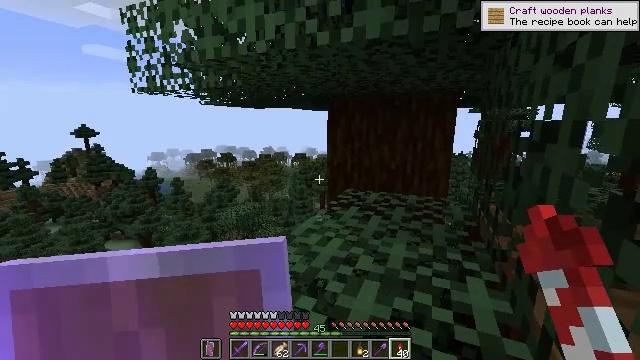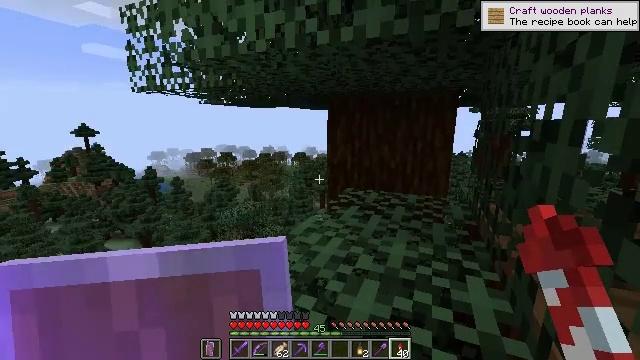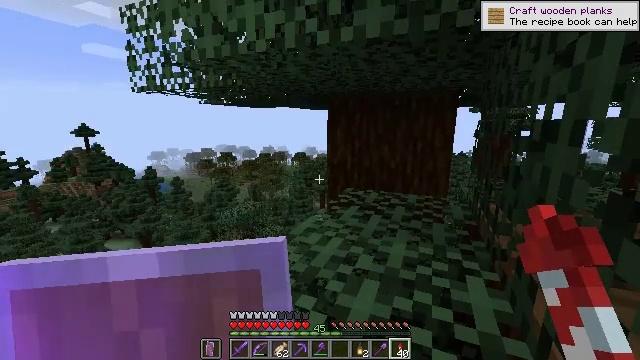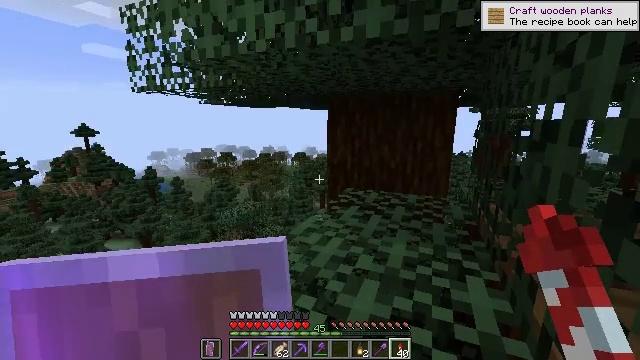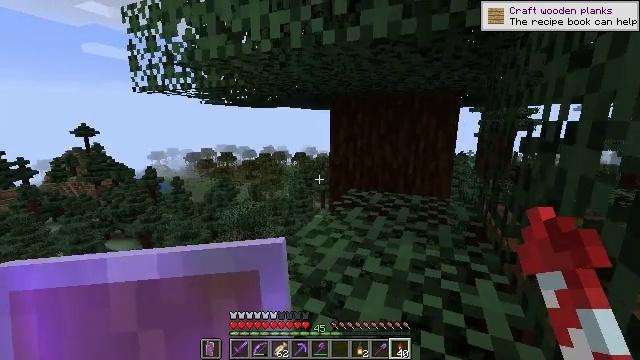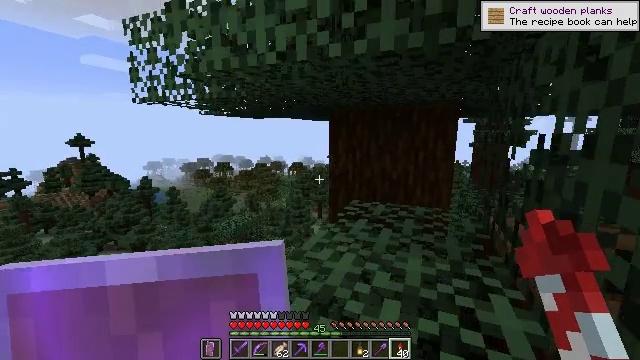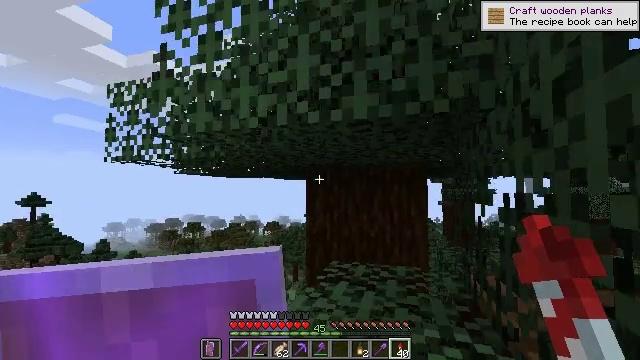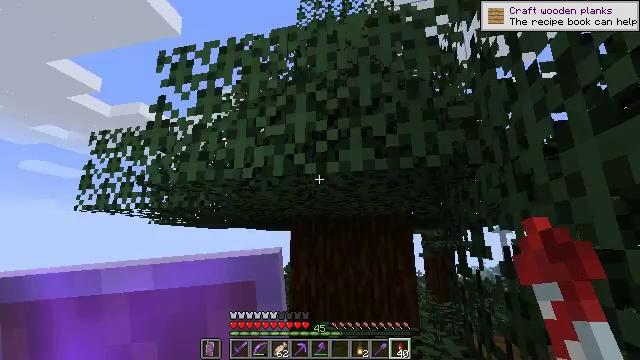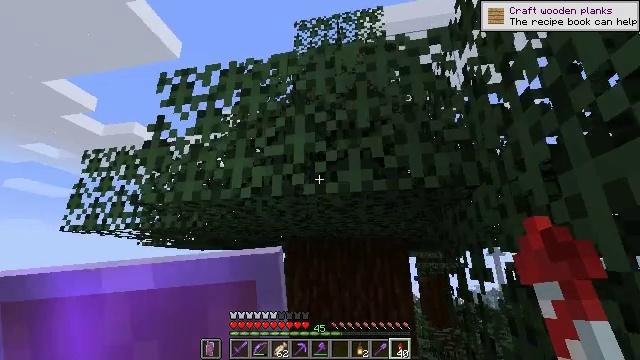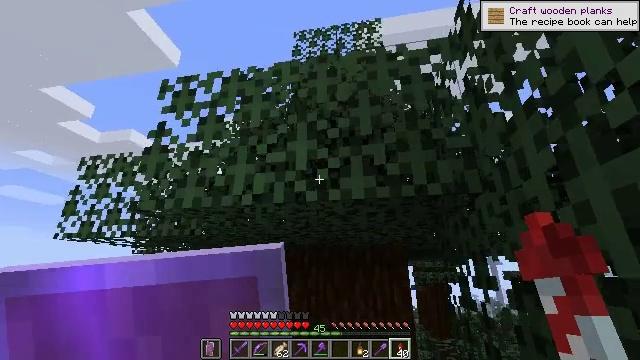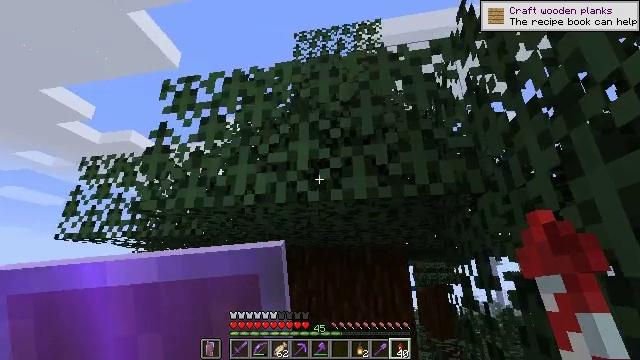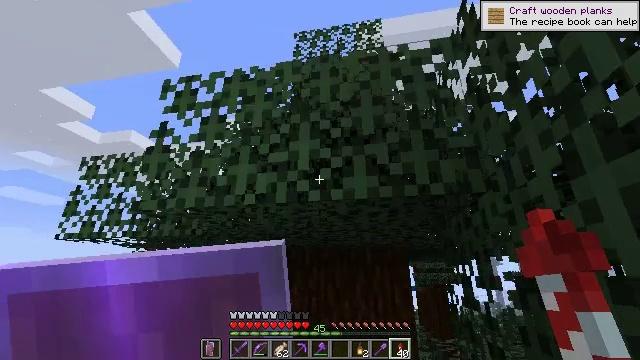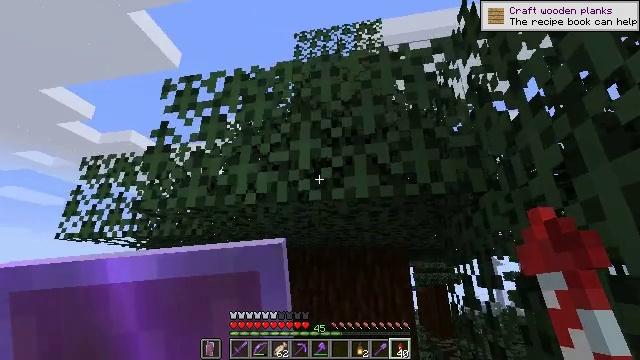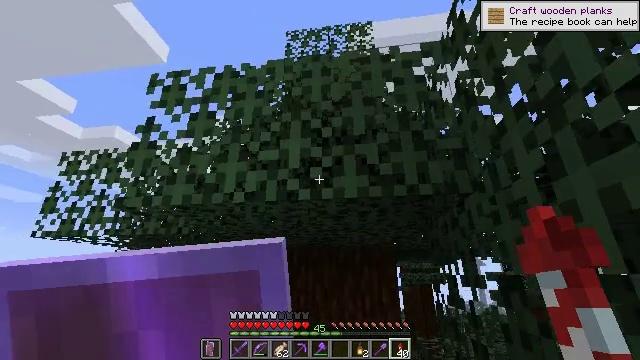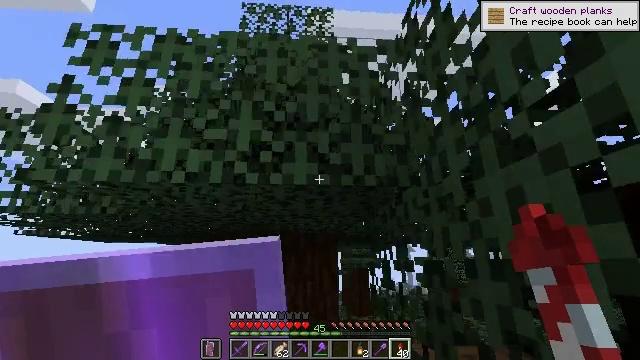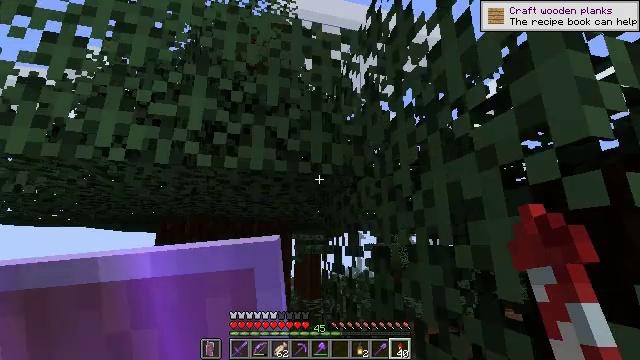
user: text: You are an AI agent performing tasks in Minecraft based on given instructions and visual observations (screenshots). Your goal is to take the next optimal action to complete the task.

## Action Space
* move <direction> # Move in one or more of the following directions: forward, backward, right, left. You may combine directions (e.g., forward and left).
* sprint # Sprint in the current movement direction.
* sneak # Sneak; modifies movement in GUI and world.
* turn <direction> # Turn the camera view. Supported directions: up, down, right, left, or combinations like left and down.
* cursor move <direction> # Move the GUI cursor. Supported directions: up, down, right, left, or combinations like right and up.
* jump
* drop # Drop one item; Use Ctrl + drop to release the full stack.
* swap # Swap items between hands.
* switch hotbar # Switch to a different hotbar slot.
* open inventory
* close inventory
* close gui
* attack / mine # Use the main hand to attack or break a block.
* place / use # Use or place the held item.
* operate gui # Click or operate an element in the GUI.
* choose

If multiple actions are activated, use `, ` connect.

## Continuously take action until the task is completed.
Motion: motion action
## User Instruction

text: Break the spruce leaves to clear the area.
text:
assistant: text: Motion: no_op
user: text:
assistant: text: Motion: no_op
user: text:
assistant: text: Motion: no_op
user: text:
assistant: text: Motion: move forward
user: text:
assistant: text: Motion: move forward, turn up
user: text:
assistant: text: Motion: move forward, turn right and up
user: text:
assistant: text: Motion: move forward, turn right and up
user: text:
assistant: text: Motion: turn right and up
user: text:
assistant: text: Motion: turn up
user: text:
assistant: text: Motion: no_op
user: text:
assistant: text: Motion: no_op
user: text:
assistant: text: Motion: no_op
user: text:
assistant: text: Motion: turn right
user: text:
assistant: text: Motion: turn right and down
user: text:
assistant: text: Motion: turn right and down
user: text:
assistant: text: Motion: no_op
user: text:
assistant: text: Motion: move forward
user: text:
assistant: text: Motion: move forward
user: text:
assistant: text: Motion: move forward, jump
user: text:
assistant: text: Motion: move forward, jump
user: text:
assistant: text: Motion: move forward, jump
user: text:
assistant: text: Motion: move forward
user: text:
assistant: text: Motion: move forward, turn right and down
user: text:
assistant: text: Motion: move forward, turn right and down
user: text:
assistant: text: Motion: turn right and down
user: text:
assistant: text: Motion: turn right and down
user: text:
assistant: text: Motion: turn right and down
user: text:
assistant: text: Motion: turn right and down
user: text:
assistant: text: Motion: no_op
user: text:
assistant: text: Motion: no_op